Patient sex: M
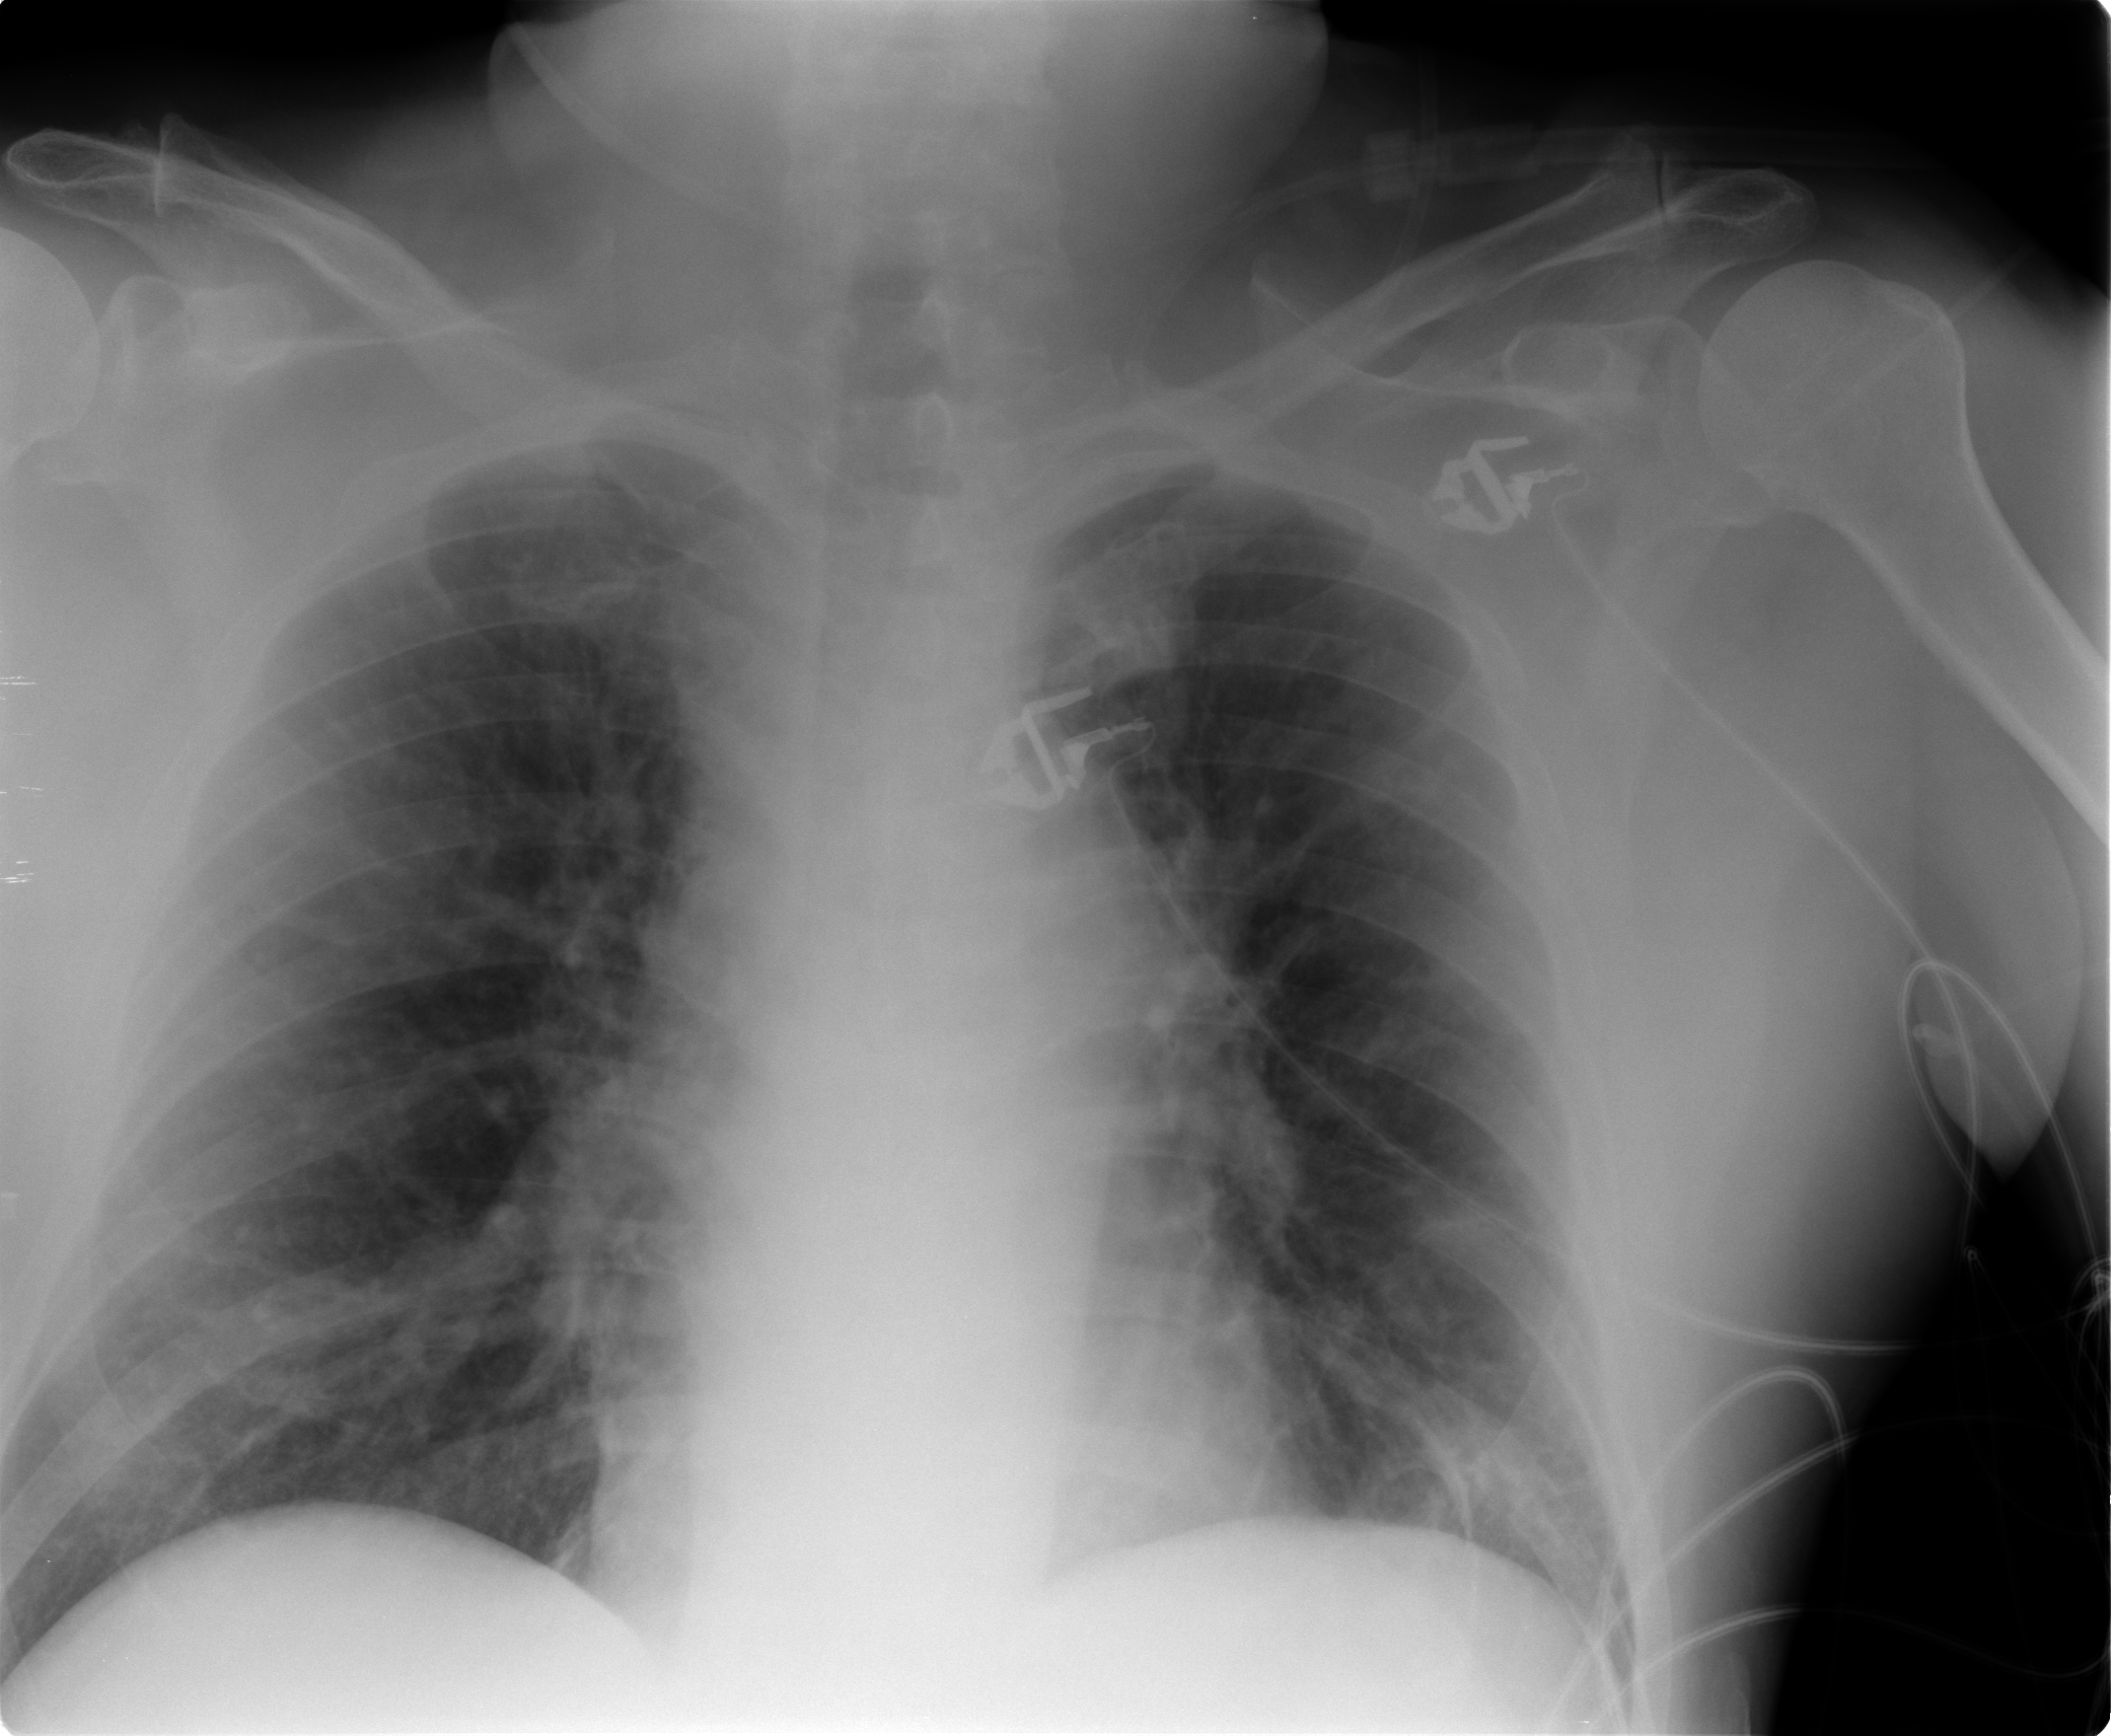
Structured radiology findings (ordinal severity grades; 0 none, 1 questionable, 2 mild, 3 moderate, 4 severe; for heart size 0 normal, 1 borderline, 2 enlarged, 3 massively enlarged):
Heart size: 0
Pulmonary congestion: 3
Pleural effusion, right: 0
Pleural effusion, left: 0
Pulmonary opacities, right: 0
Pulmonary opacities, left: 2
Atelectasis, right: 0
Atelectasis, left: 0